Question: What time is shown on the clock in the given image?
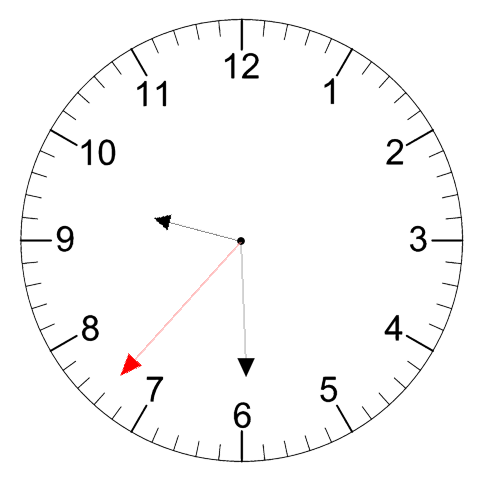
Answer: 09:29:37